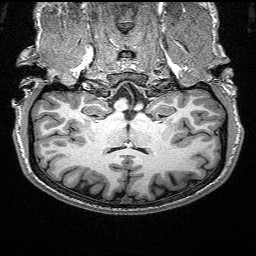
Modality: T1w
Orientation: sagittal
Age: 26
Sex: male
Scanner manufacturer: siemens
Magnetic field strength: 3 T
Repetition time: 2.4 s
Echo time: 0.03 s